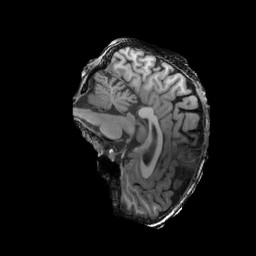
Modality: T1w
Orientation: sagittal
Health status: ill
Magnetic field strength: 3 T